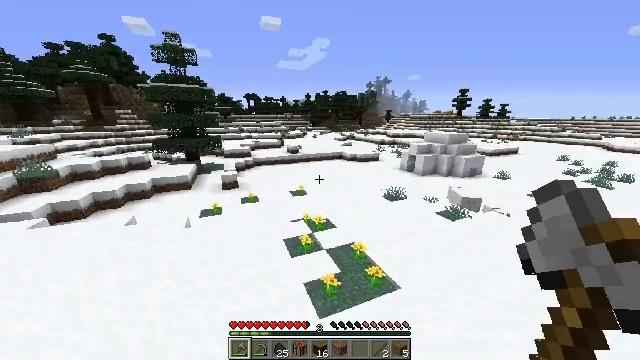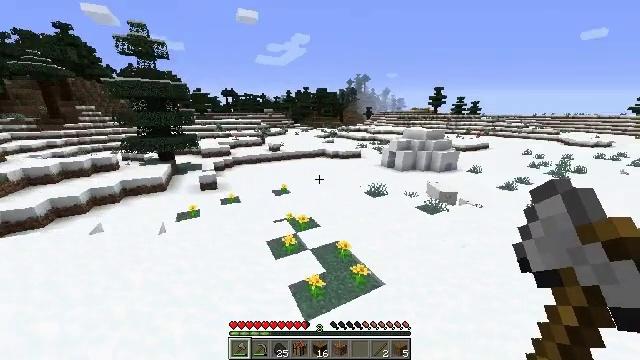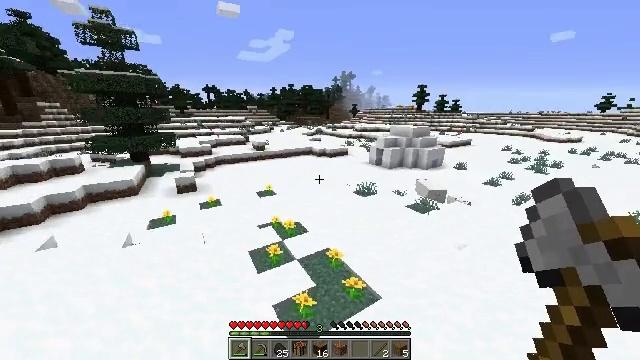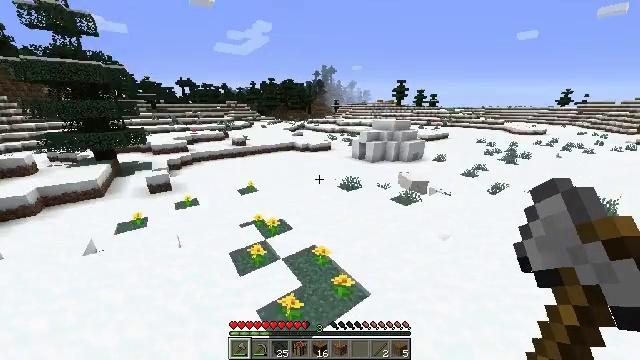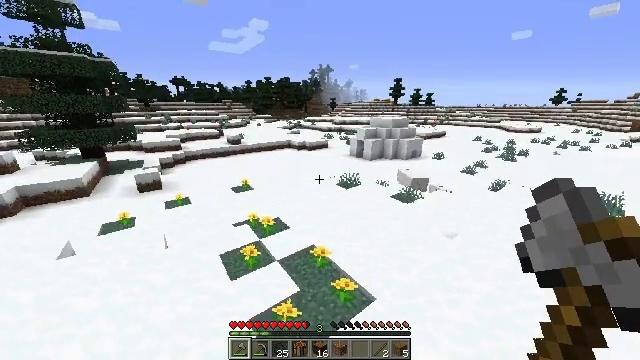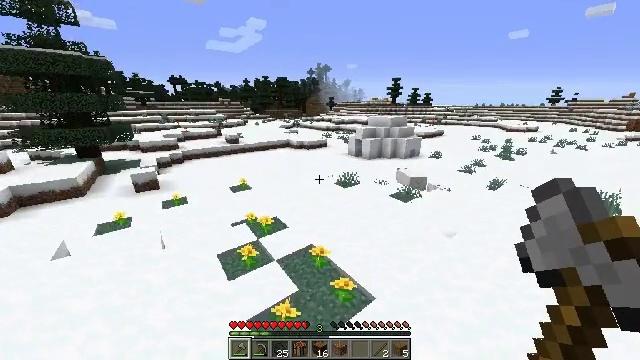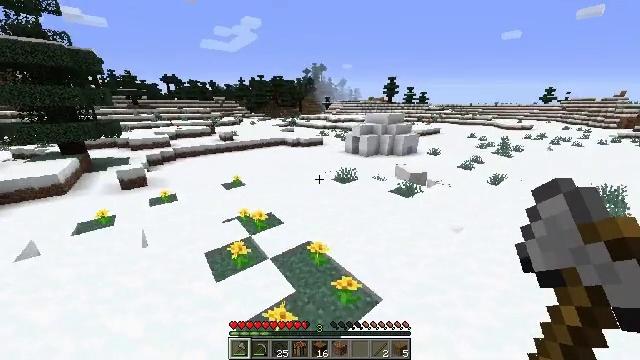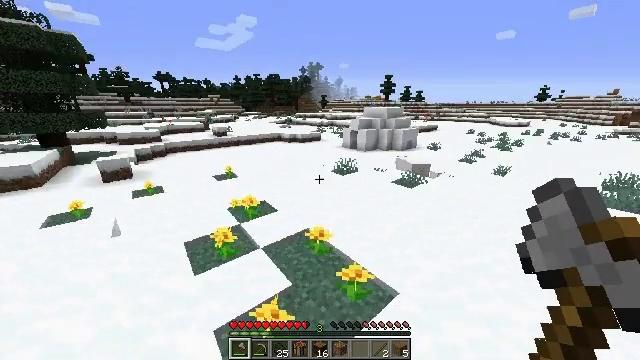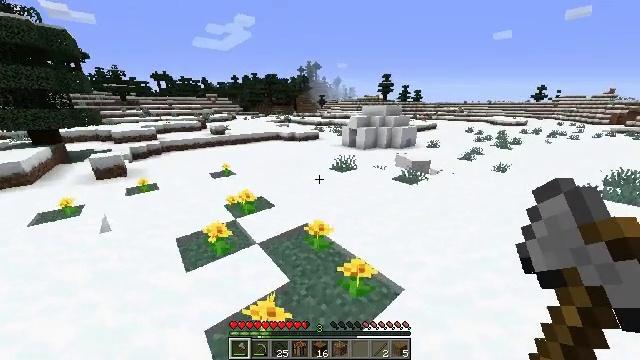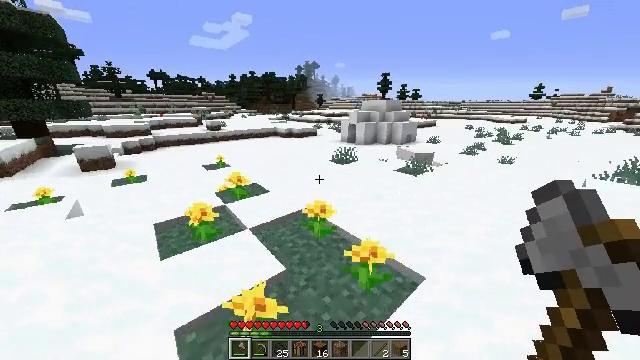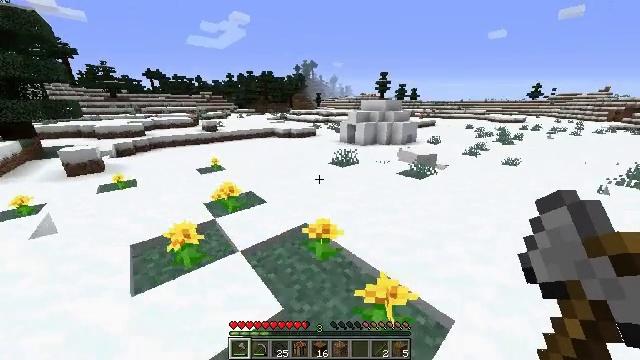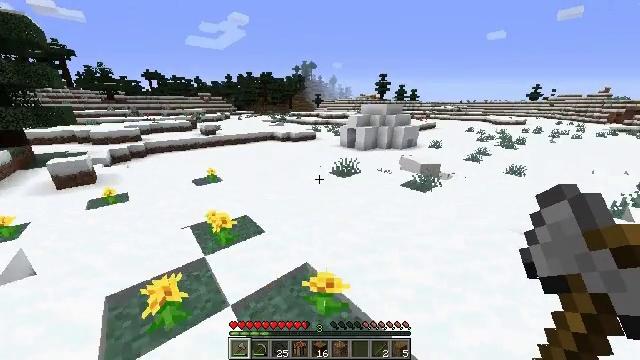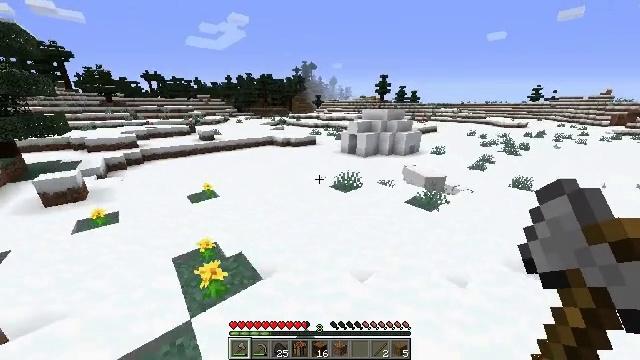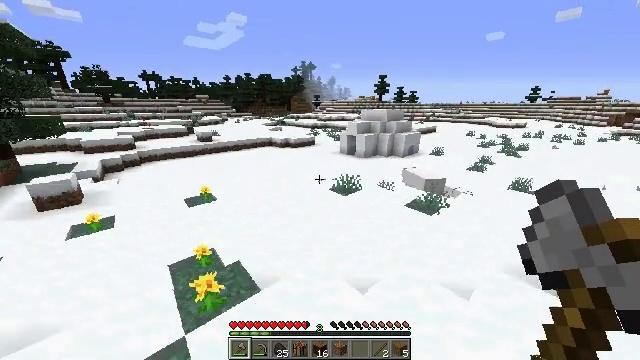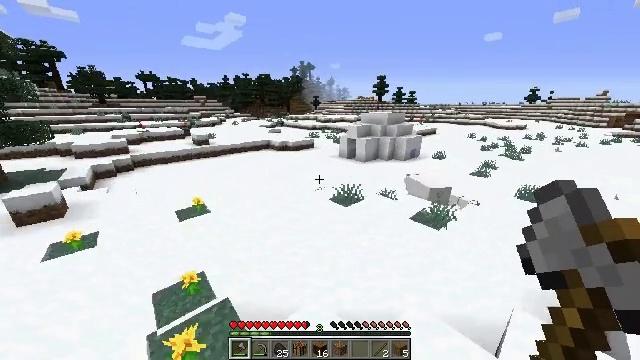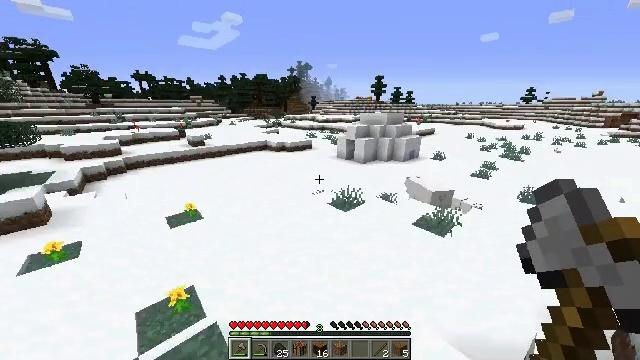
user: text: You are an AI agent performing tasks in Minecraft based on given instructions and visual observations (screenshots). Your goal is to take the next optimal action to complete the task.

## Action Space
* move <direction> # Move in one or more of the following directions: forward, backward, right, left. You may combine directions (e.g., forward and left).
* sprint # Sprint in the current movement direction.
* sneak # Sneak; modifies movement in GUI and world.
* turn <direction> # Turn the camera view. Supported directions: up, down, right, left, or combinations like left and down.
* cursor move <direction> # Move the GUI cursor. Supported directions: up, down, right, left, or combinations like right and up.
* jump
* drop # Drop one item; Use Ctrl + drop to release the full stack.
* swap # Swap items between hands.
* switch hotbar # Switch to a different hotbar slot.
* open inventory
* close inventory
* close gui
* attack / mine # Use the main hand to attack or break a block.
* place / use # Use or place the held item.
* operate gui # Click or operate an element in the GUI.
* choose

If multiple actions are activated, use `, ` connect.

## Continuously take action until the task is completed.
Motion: motion action
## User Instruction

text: Mine the red bed from the ground.
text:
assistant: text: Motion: move forward, sprint, turn right, jump
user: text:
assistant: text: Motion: move forward, sprint, turn right, jump
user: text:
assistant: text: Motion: move forward, sprint, turn right and down, jump
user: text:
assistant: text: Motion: move forward, sprint, jump
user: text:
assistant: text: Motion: move forward, sprint, jump
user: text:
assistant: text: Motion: move forward, sprint, turn right, jump
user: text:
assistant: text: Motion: move forward, sprint, jump
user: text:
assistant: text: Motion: move forward, sprint, jump
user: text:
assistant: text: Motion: move forward, sprint, jump
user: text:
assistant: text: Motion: move forward, sprint, jump
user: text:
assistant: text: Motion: move forward, sprint, jump
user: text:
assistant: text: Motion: move forward, sprint, jump
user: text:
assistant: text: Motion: move forward, sprint, jump
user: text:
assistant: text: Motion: move forward, sprint, jump
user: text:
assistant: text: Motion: move forward, sprint, jump
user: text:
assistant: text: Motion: move forward, sprint, jump
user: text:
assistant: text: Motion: move forward, sprint, jump
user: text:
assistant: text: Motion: move forward, sprint, turn right, jump
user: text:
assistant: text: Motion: move forward, sprint, jump
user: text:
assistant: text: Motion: move forward, sprint, jump
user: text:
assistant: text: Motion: move forward, sprint, jump
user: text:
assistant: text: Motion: move forward, sprint, jump
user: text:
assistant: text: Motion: move forward, sprint, jump
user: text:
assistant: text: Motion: move forward, sprint, jump
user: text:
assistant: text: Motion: move forward, sprint, jump
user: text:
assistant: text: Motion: move forward, sprint, turn right, jump
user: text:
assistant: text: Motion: move forward, sprint, jump
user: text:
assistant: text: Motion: move forward, sprint, jump
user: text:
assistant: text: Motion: move forward, sprint, jump
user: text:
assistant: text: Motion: move forward, sprint, jump